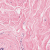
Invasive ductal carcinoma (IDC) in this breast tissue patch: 0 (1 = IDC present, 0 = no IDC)